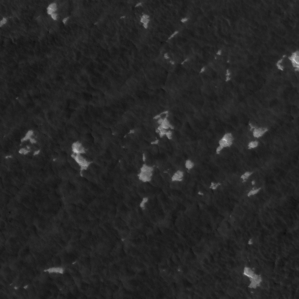
Label: non_frost